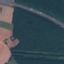
Land use / land cover: Highway